Question: I am not able to access the value of '<TextField />', if i don't write '<input type='password'/>' then it works fine, but for this i am getting a TypeError, ''.
'''
dialogAction(tag,e){
console.log(this.refs.password);
console.log(this.refs.password.getValue());
this.refs.dialog.dismiss();
}
render(){
let self = this;
let row = this.row,col = this.column;
let standardActions = [
{ text: 'Cancel',onTouchTap: this.dialogAction.bind(this,ProductConstants.CANCEL)},
{ text: 'Submit',onTouchTap: this.dialogAction.bind(this,ProductConstants.SUBMIT)}
];
return (
<div className="ProductRepository">
<Dialog ref = 'dialog'
title="Dialog With Standard Actions"
actions={standardActions}
actionFocus="submit"
modal={true}>
<TextField ref='password'
hintText="Password"
floatingLabelText="Password">
<input type="password" />
</TextField>
</Dialog>
</div>
);}
}
'''
image below is the console output of the above code.

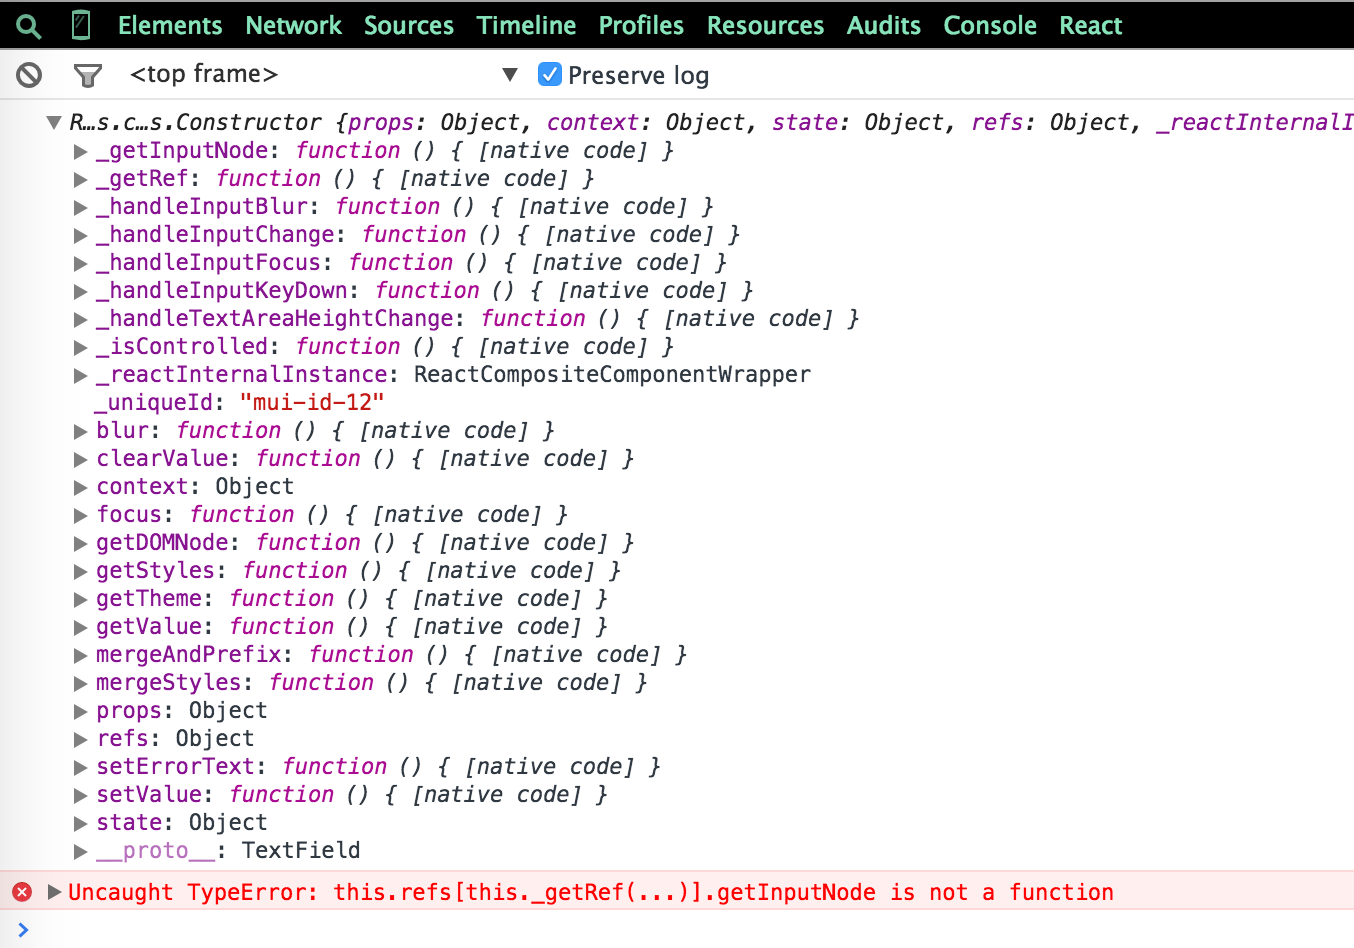
Answer: This solved my issue:
'''
<TextField ref='password'
hintText="Password"
floatingLabelText="Password"
type="password">
</TextField>
'''
After that
'''
this.refs.password.getValue()
'''
gives the desired output.
> For React v >= 15.6
'''
<TextField ref={x => this.password = x}
hintText="Password"
floatingLabelText="Password"
type="password">
</TextField>
'''
in inputHandler function
'''
this.password.value
'''